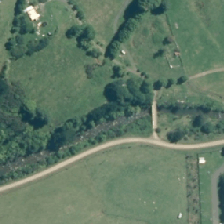
Land cover: broadleaved_indigenous_hardwood